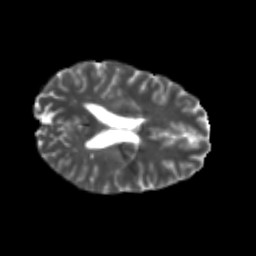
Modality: T2w
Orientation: axial
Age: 23
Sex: female
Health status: healthy
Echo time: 0.074 s